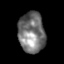
Tissue: skin
Cell type: Epithelial cells
Senescence score: 0.2635
Nuclear area (px): 1052
Mean DAPI intensity: 118.121